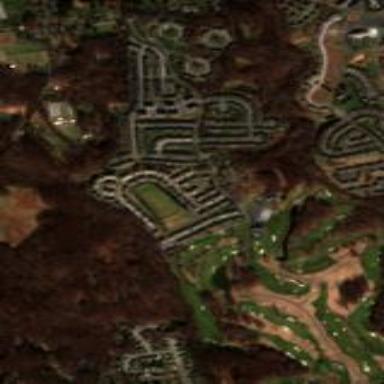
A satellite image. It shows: Golf course.